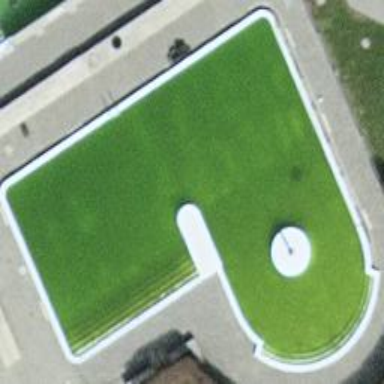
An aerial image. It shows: Swimming pool area designated for leisure and sports activities.